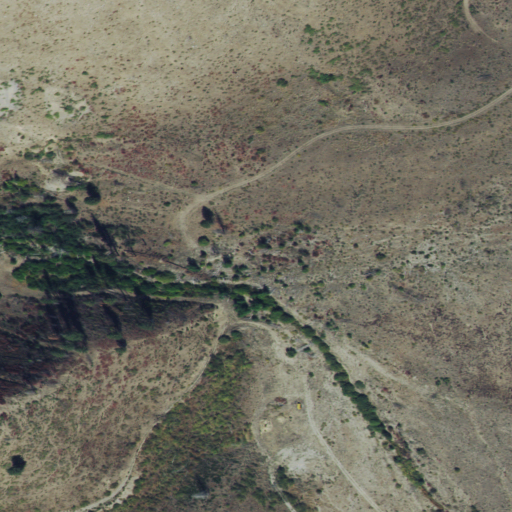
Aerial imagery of valley in Idaho named Bird Gulch containing shrub, grassland, and evergreen forest